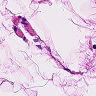
Metastatic tissue present: no